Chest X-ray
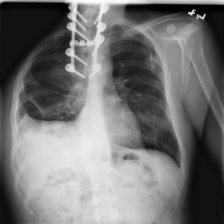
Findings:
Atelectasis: positive
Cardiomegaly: negative
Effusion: positive
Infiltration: negative
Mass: negative
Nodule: negative
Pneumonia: negative
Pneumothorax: negative
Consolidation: negative
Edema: negative
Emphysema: negative
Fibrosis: negative
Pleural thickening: negative
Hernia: negative